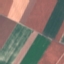
Label: AnnualCrop